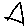
Label: triangle